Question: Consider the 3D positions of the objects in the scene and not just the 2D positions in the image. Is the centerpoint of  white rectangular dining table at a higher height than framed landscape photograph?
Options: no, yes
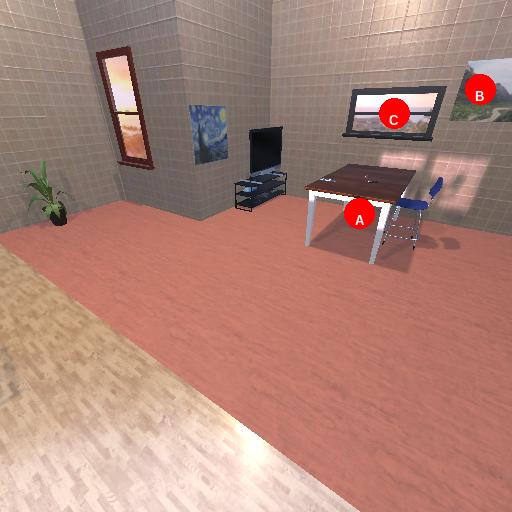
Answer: no